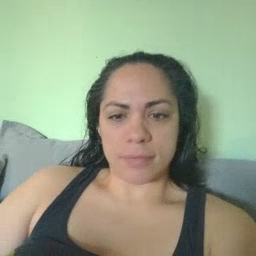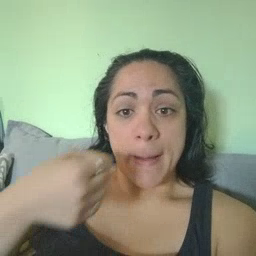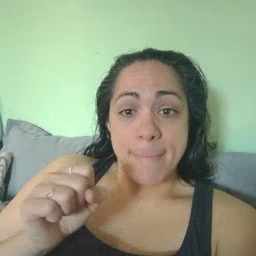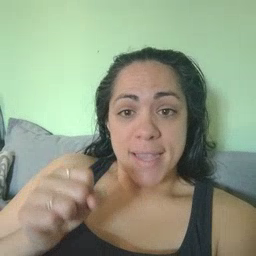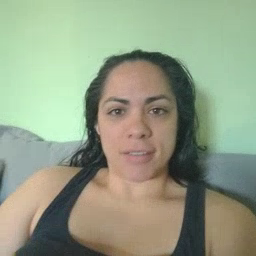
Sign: make